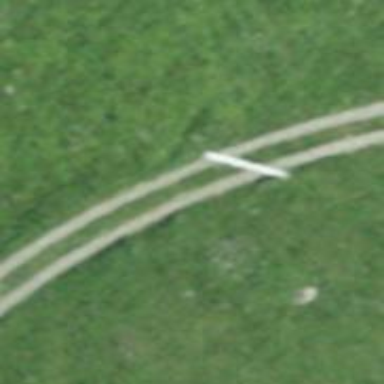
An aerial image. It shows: Track road with grade3 tracktype.